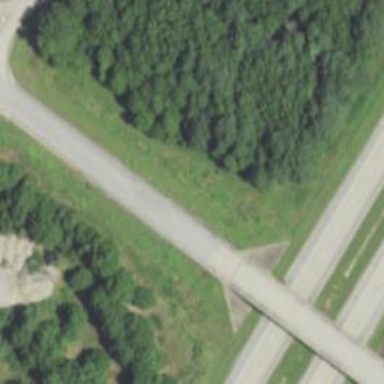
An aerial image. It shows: Viaduct bridge over secondary road.